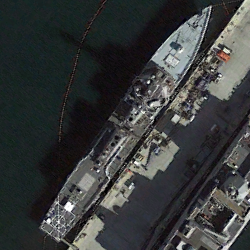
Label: destroyer